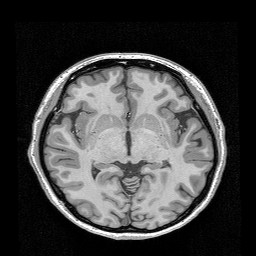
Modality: T1w
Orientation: coronal